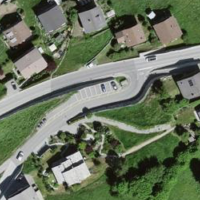
EUNIS habitat code: 55
Species observed at this site:
Cydonia oblonga